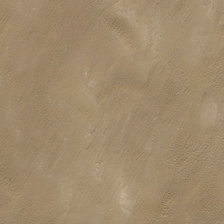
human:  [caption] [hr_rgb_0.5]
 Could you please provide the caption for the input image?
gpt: a piece of desert is dusty ,barren and desolate .

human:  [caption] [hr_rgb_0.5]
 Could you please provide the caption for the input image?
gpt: a piece of sand in the desert is like fish scale .

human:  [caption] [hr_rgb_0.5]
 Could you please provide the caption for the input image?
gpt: it is deep yellow and light yellow .

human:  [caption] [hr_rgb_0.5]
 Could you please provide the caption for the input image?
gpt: a very big yellow desert .

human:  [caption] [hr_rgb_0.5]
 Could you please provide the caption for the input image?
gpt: a piece of sand in the desert is like fish scale .